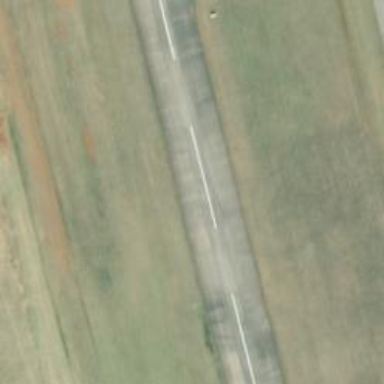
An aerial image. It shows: Runway surface made of asphalt at airport.